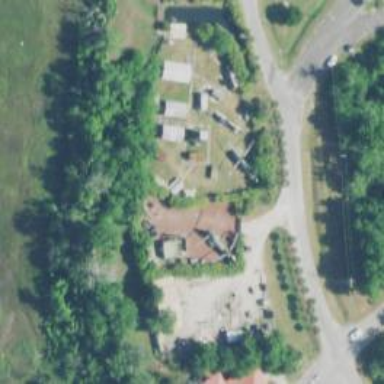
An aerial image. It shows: Historic attraction featuring cannon.